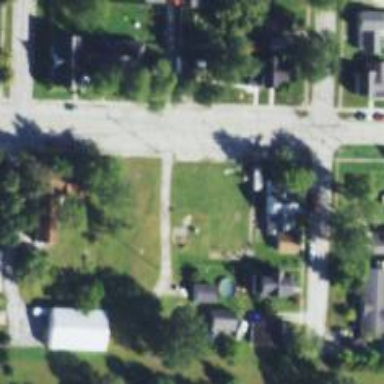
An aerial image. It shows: Alley classified as service road.